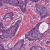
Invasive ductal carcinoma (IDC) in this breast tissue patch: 1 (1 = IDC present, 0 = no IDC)